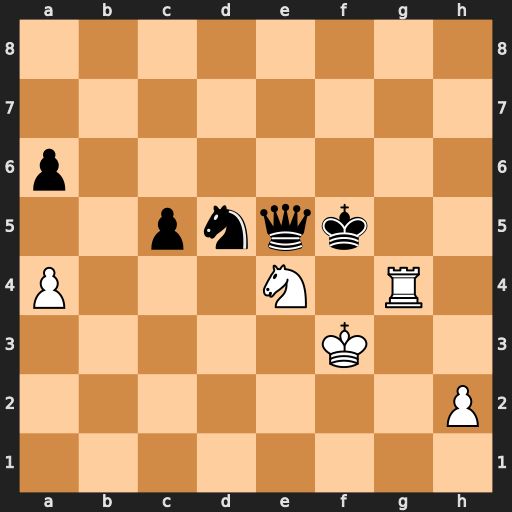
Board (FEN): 8/8/p7/2pnqk2/P3N1R1/5K2/7P/8
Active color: w
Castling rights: -
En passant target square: -
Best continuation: Rg5+ Ke6 Nxc5+